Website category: movie
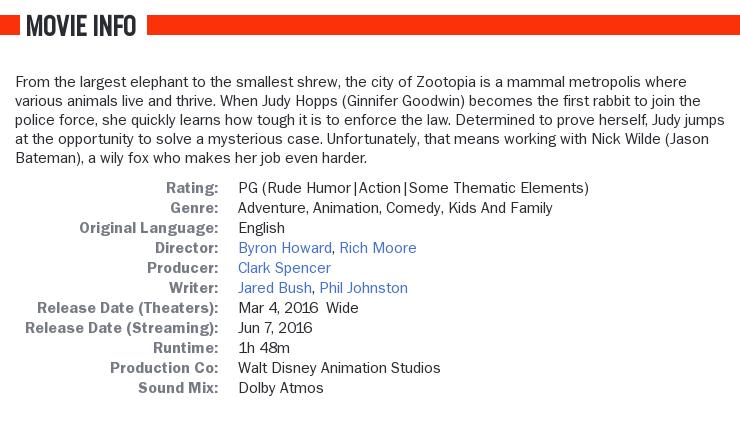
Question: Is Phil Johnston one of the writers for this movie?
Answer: yes

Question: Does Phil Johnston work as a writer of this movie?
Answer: yes

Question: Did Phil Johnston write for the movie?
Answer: yes

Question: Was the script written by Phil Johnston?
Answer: yes

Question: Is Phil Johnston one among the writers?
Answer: yes

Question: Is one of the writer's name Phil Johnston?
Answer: yes

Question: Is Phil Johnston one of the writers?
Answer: yes

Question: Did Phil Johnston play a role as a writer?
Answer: yes

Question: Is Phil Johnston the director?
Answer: no

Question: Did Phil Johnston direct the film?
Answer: no

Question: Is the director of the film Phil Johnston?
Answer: no

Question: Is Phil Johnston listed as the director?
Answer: no

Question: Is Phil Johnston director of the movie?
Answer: no

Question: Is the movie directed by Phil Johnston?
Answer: no

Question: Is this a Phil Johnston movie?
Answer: no

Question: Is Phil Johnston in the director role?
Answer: no

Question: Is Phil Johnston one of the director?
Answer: no

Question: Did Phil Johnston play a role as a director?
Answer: no